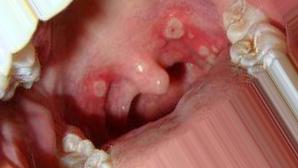
Condition: Mouth Ulcer